Question: I created a small swing application having some GUI components and some java code. When I run it from the IDE, I see GUI open and it works as expected. Now I want to distribute this application to others and it will be run on different machines. I am just wondering as how could I distribute it?
Under project folder, I see following -
'''
-dist
--lib
----some required jar files
--project.jar
-build
--classes
----packagename folder -->UI classes
----projectnamefolder--->projectname.class
--empty
--generated-sources
'''
I am using Windows 7 64 bit with jdk 1.7. Earlier I was able to distribute such apps and they worked from command line or by double clicking .jar file.
Is there anything different in case of swing apps? Kindly suggest.
If I run from command prompt the jar file located under dist folder, it doesn't throw any error but no GUI appears.

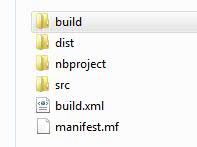
Answer: Follow these Steps in <URL> and other system will need JRE to run.
I think you are missing 'swing-layout-1.0.jar'
To add the Swing Layout Extensions library:
Right-click the project's Libraries node and choose Add Library.
In the Add Library dialog box, select Swing Extensions Layout and click Add Library.
Click OK to close the Project Properties dialog box.
---
Additional to doing what Shiv suggested, I followed <URL> , and it clicked to me as what was i doing wrong.